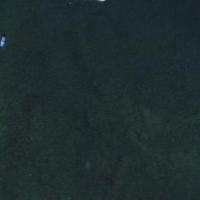
EUNIS habitat code: 14
Species observed at this site:
Anas acuta
Podiceps cristatus
Fulica atra
Anas platyrhynchos
Aythya ferina
Aythya fuligula
Passer domesticus
Coloeus monedula
Columba palumbus
Chroicocephalus ridibundus
Turdus merula
Phalacrocorax carbo
Tachymarptis melba
Larus michahellis
Cygnus olor
Gallinula chloropus
Mareca strepera
Mergus merganser
Milvus migrans
Anser anser
Columba livia